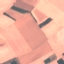
Label: AnnualCrop